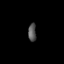
Tissue: prostate
Cell type: Fibroblasts
Senescence score: 0.6876
Nuclear area (px): 142
Mean DAPI intensity: 85.676